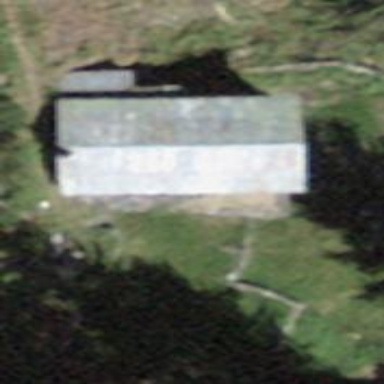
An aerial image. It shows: Shelter.